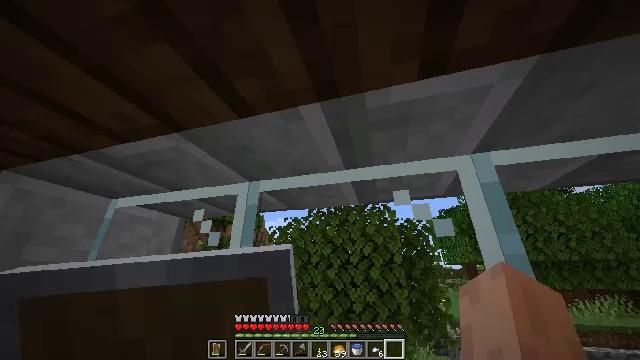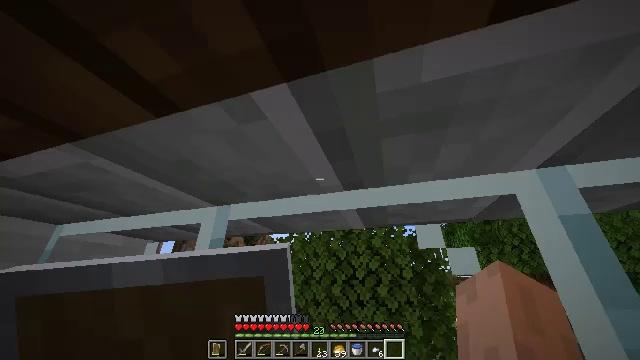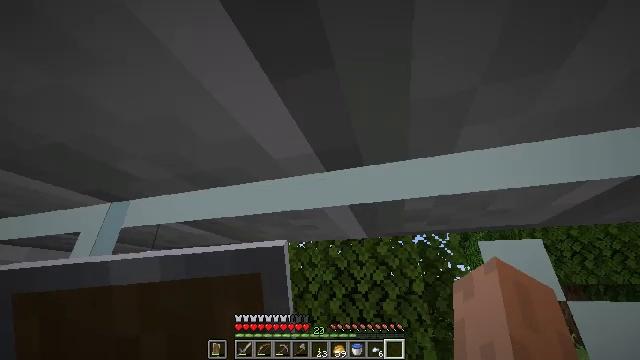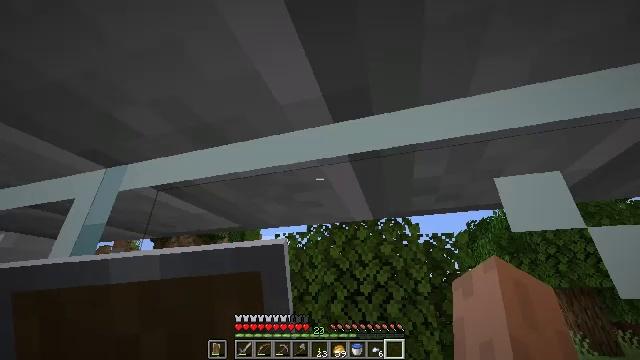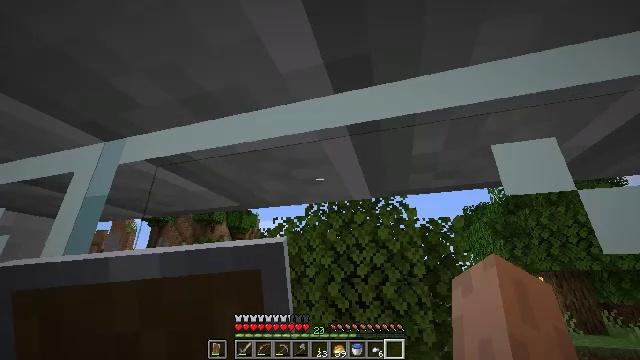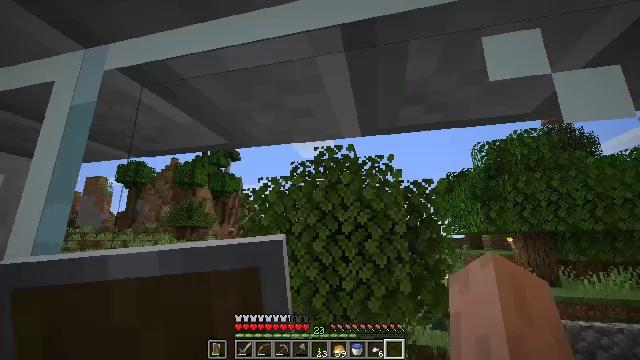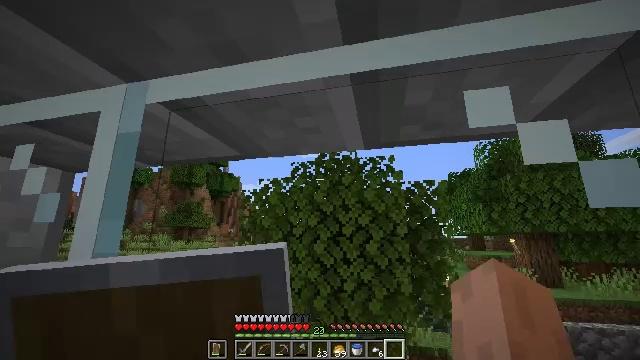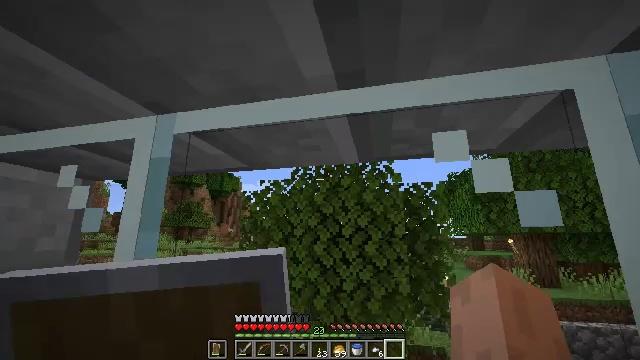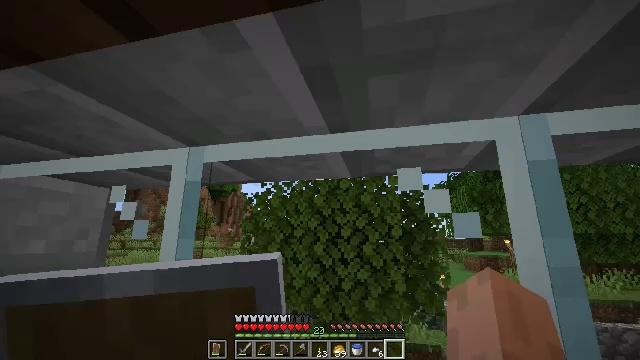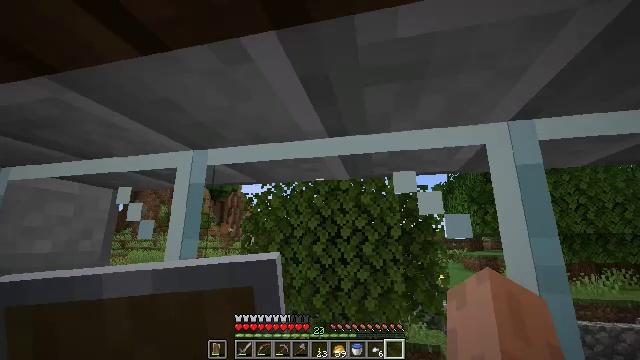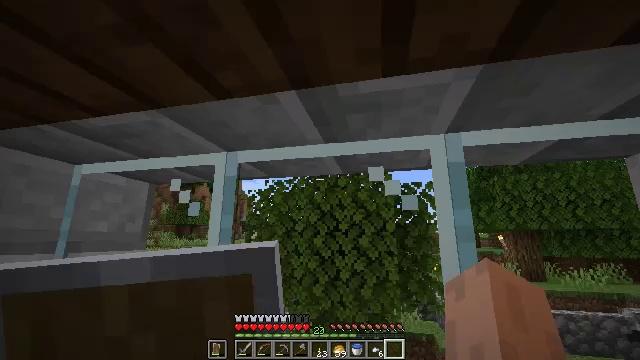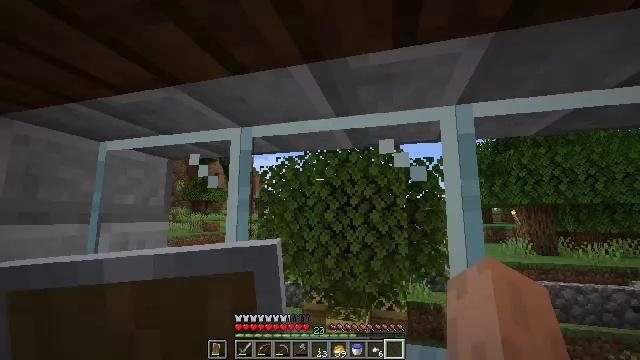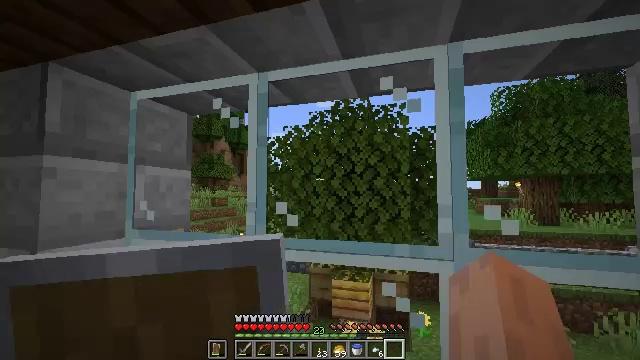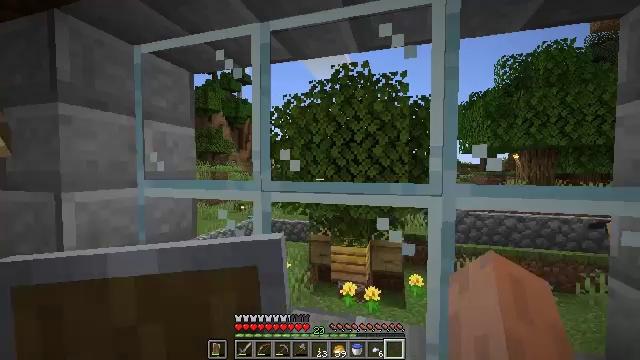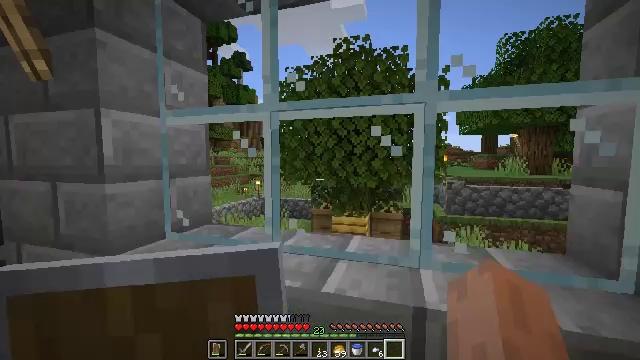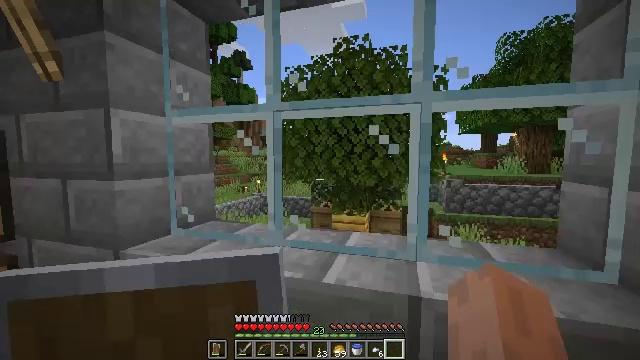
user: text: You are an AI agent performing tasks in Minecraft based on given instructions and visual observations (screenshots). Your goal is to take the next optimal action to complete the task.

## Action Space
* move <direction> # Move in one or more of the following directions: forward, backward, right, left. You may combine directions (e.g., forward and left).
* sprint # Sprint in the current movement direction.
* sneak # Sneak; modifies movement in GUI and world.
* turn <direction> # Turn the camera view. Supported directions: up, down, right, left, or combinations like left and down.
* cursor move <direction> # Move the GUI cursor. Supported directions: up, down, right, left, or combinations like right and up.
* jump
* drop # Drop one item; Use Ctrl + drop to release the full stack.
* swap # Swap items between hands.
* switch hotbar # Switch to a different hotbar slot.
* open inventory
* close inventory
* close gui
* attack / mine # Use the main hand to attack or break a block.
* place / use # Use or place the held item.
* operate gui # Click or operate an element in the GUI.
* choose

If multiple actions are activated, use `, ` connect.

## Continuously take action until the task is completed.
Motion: motion action
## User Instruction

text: Get shears by crafting with iron ingots.
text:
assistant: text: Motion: turn left and up
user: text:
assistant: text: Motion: no_op
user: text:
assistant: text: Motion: no_op
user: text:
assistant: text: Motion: turn down
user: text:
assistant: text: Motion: turn right and down
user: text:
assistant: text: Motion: move back
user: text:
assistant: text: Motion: move back
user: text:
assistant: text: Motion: move back
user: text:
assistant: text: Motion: move back
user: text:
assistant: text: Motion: move back
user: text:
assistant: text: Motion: move back, turn left and down
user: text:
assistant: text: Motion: move back, turn left and down
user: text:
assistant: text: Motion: move back, turn down
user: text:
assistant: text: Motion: move back, turn down
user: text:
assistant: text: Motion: move back
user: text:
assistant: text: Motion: move back
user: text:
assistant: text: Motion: no_op
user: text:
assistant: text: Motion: no_op
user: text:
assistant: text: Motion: move forward
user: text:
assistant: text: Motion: move forward, turn right and down
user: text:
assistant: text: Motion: move forward, turn right and down
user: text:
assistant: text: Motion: move forward, turn right
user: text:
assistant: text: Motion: move forward, turn right
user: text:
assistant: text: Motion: move forward, turn right
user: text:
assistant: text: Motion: move forward, turn right and down
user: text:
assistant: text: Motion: move forward, jump
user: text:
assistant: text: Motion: move forward, jump
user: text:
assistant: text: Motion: move forward, jump
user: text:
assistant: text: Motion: move forward
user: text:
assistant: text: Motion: move forward